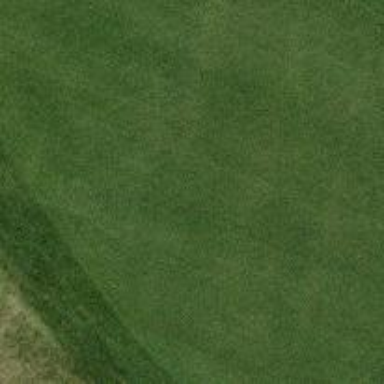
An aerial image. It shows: Golf hole.